Chest X-ray:
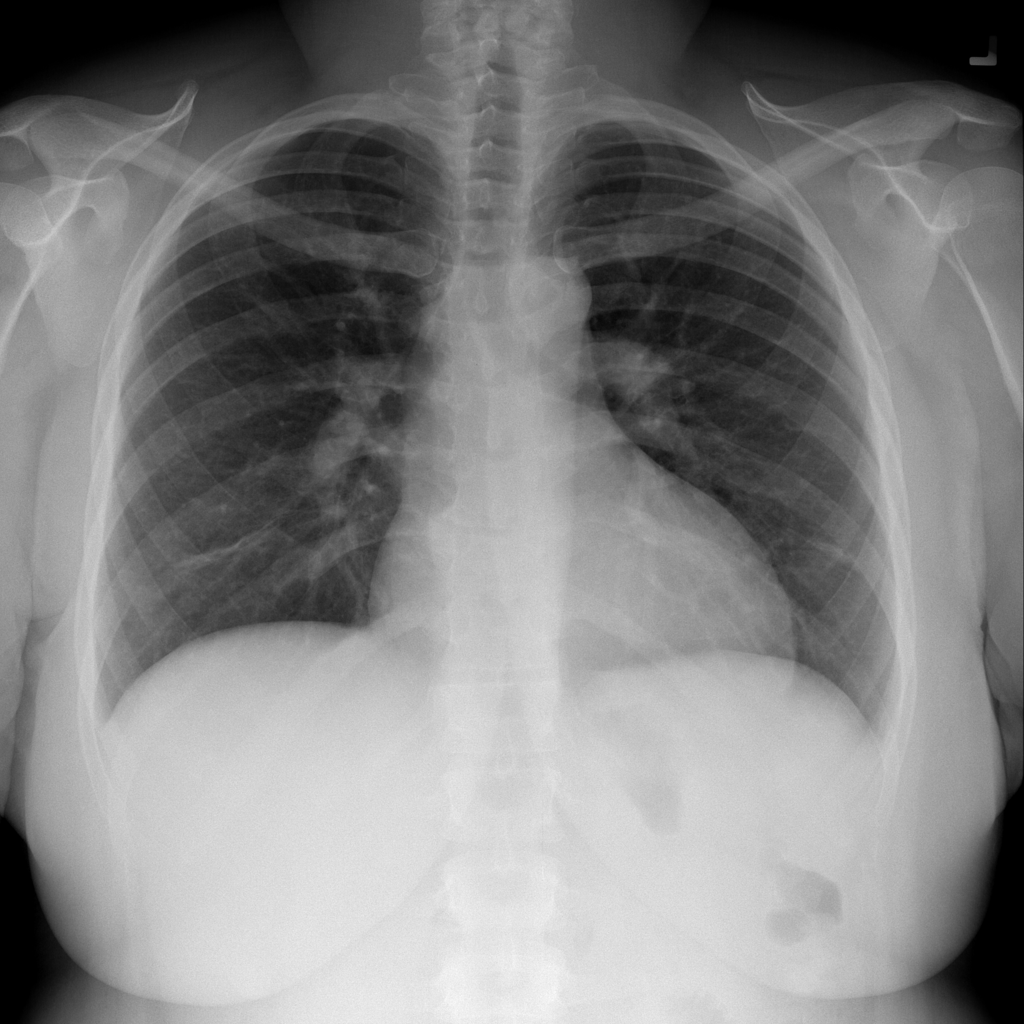
Findings: Fibrosis
No abnormal finding: no